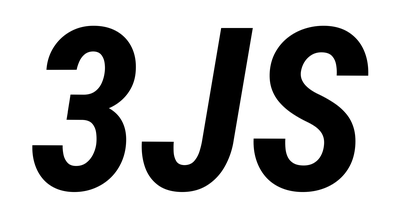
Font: Roboto-Italic_Condensed_Bold_Italic